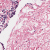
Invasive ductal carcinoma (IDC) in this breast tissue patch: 0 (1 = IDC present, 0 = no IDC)